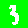
Digit: 3